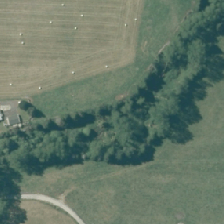
Land cover: deciduous_hardwood